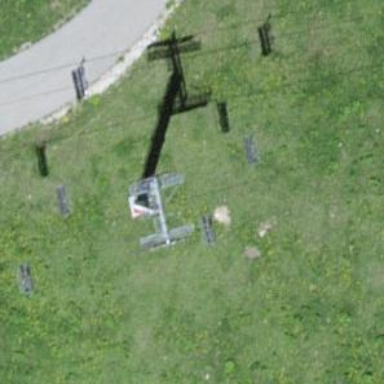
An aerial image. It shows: Pylon used for aerialway.